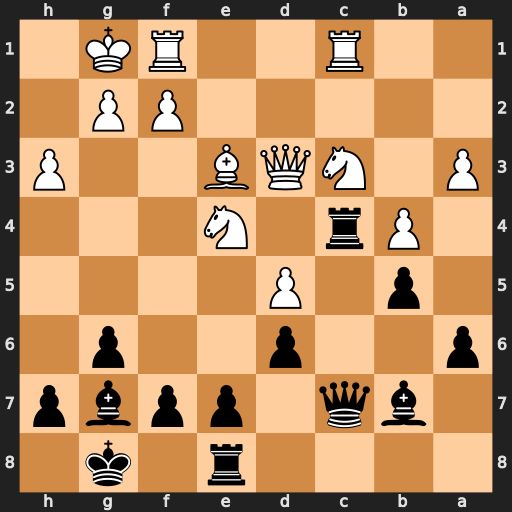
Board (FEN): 4r1k1/1bq1ppbp/p2p2p1/1p1P4/1Pr1N3/P1NQB2P/5PP1/2R2RK1
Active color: b
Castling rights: -
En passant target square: -
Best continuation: f5 Nxb5 axb5